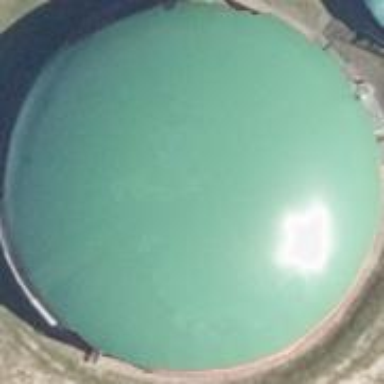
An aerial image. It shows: Storage tank with man-made structure.